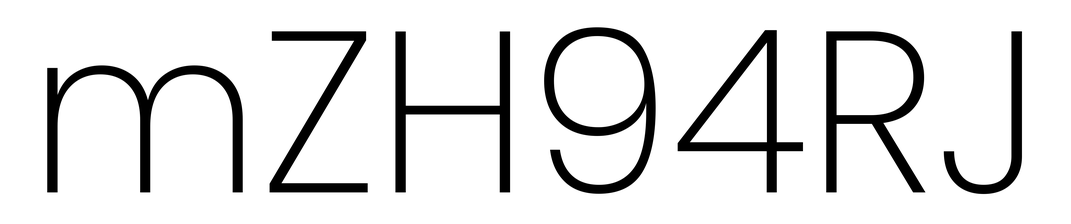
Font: Poppins-ExtraLight